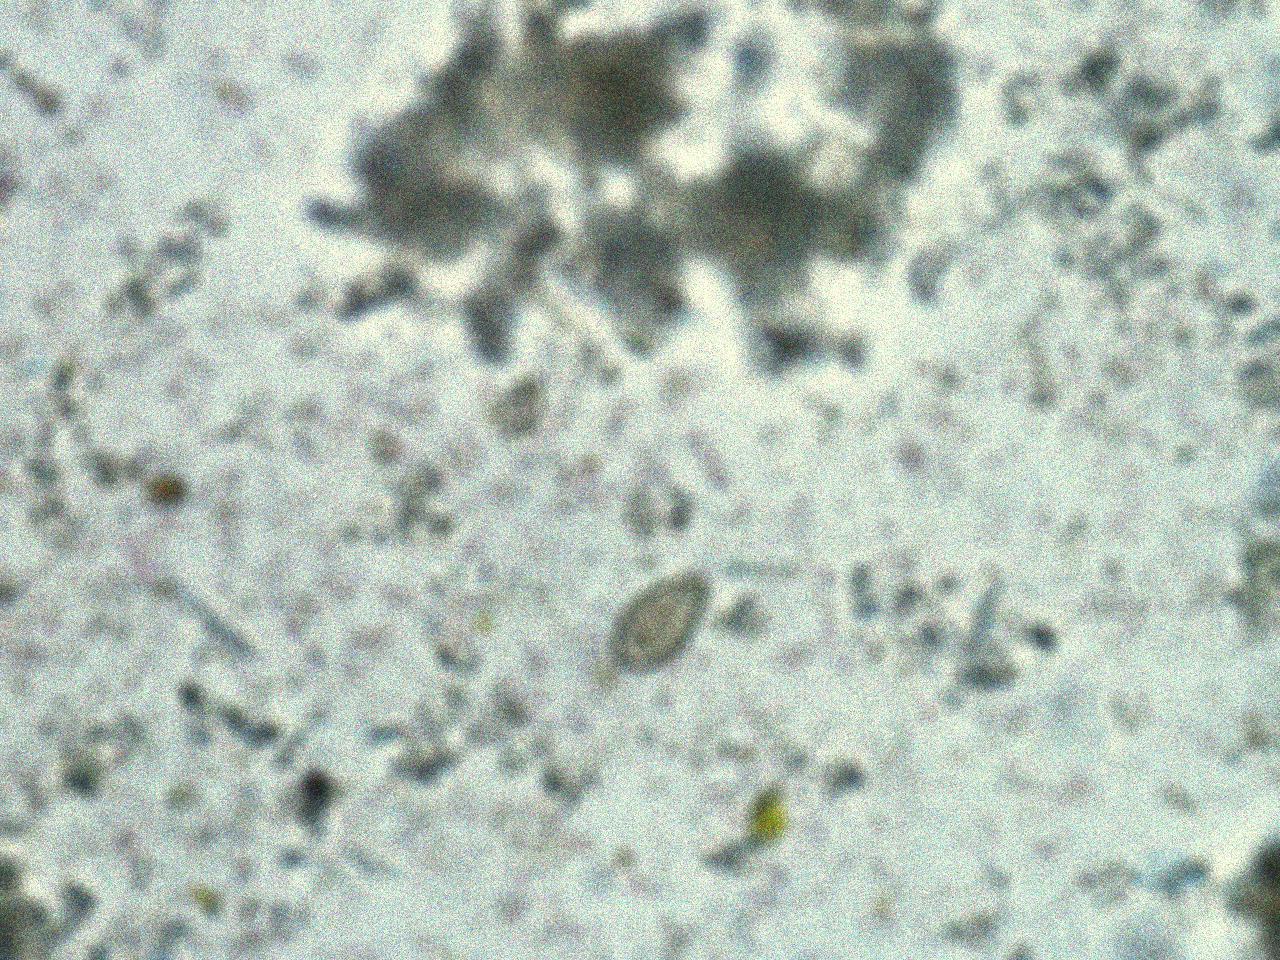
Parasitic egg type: Opisthorchis viverrine